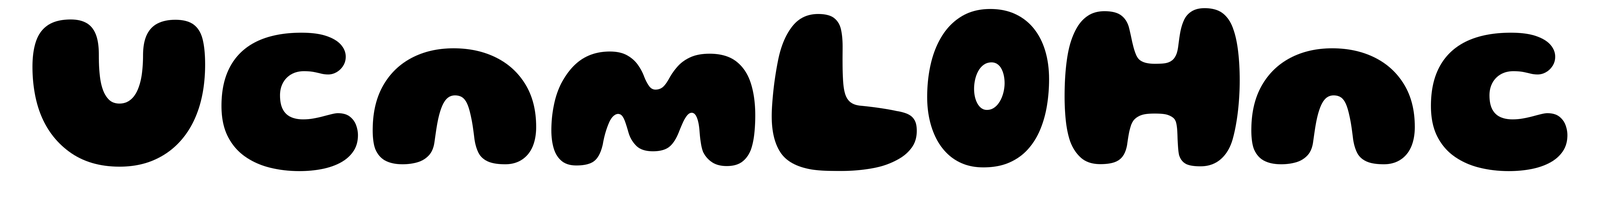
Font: Gluten_ExtraBold